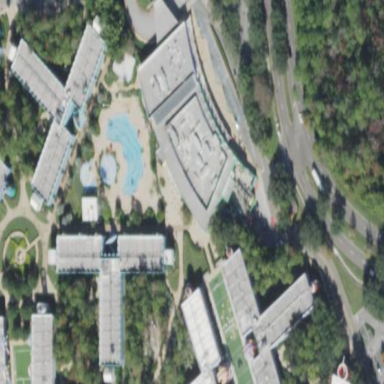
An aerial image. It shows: Hotel building.